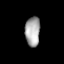
Tissue: lung
Cell type: Fibroblasts
Senescence score: 0.5911
Nuclear area (px): 435
Mean DAPI intensity: 166.191